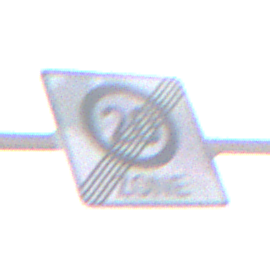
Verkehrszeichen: EndeZone20
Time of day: MorningAfternoon
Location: Outdoor (Nature)
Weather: Clear
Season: NotSpecified
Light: Natural